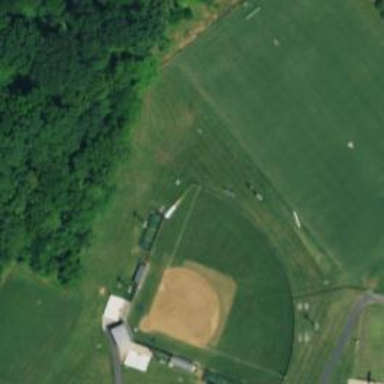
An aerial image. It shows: Softball pitch for leisure land activities.